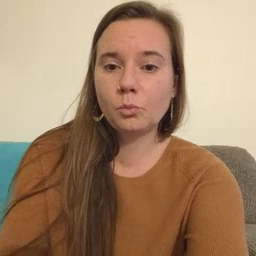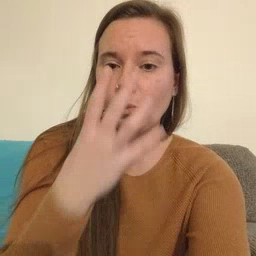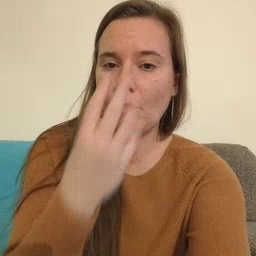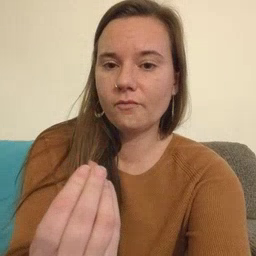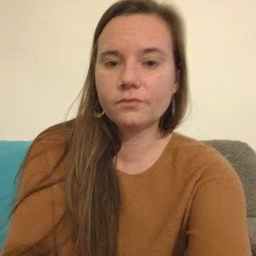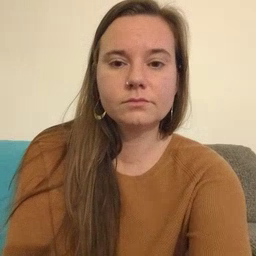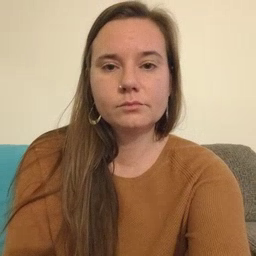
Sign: wolf